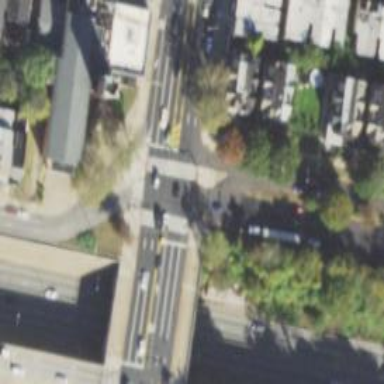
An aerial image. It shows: Marked crossing on footway.